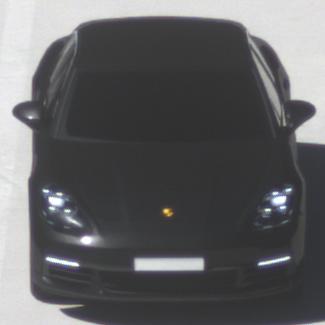
Make: Porsche
Model: Panamera
Detailed model: Panamera (971)
Model produced from: 2016/11
Model produced until: 2018/08
Doors: 5
Color: black
Road condition: dry road
Daytime: midday
Contrast: high contrast